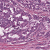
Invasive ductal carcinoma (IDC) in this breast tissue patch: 1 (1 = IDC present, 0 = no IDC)